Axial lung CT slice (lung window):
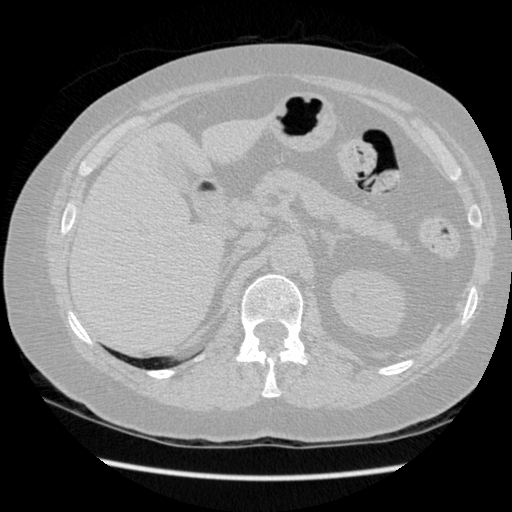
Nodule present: no